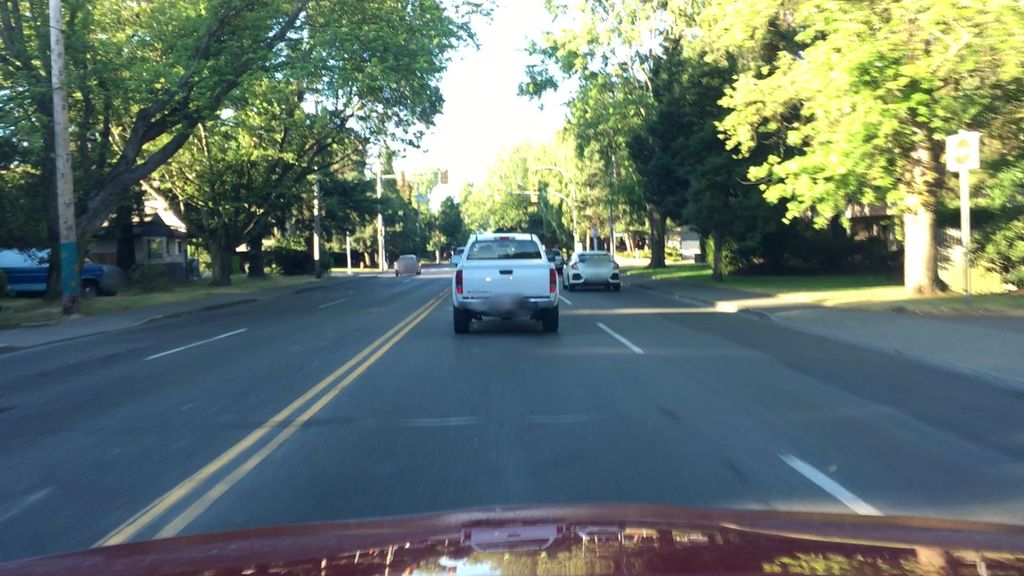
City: victoria